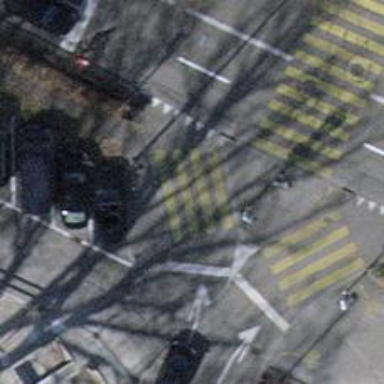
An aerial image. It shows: Zebra crossing with traffic signals.